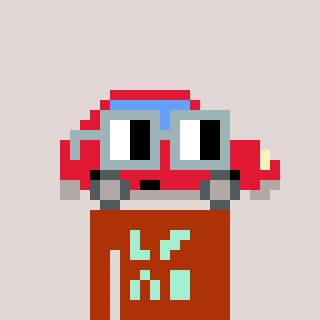
a pixel art character with square dark gray glasses, a car-shaped head and a hotbrown-colored body on a warm background